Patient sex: F
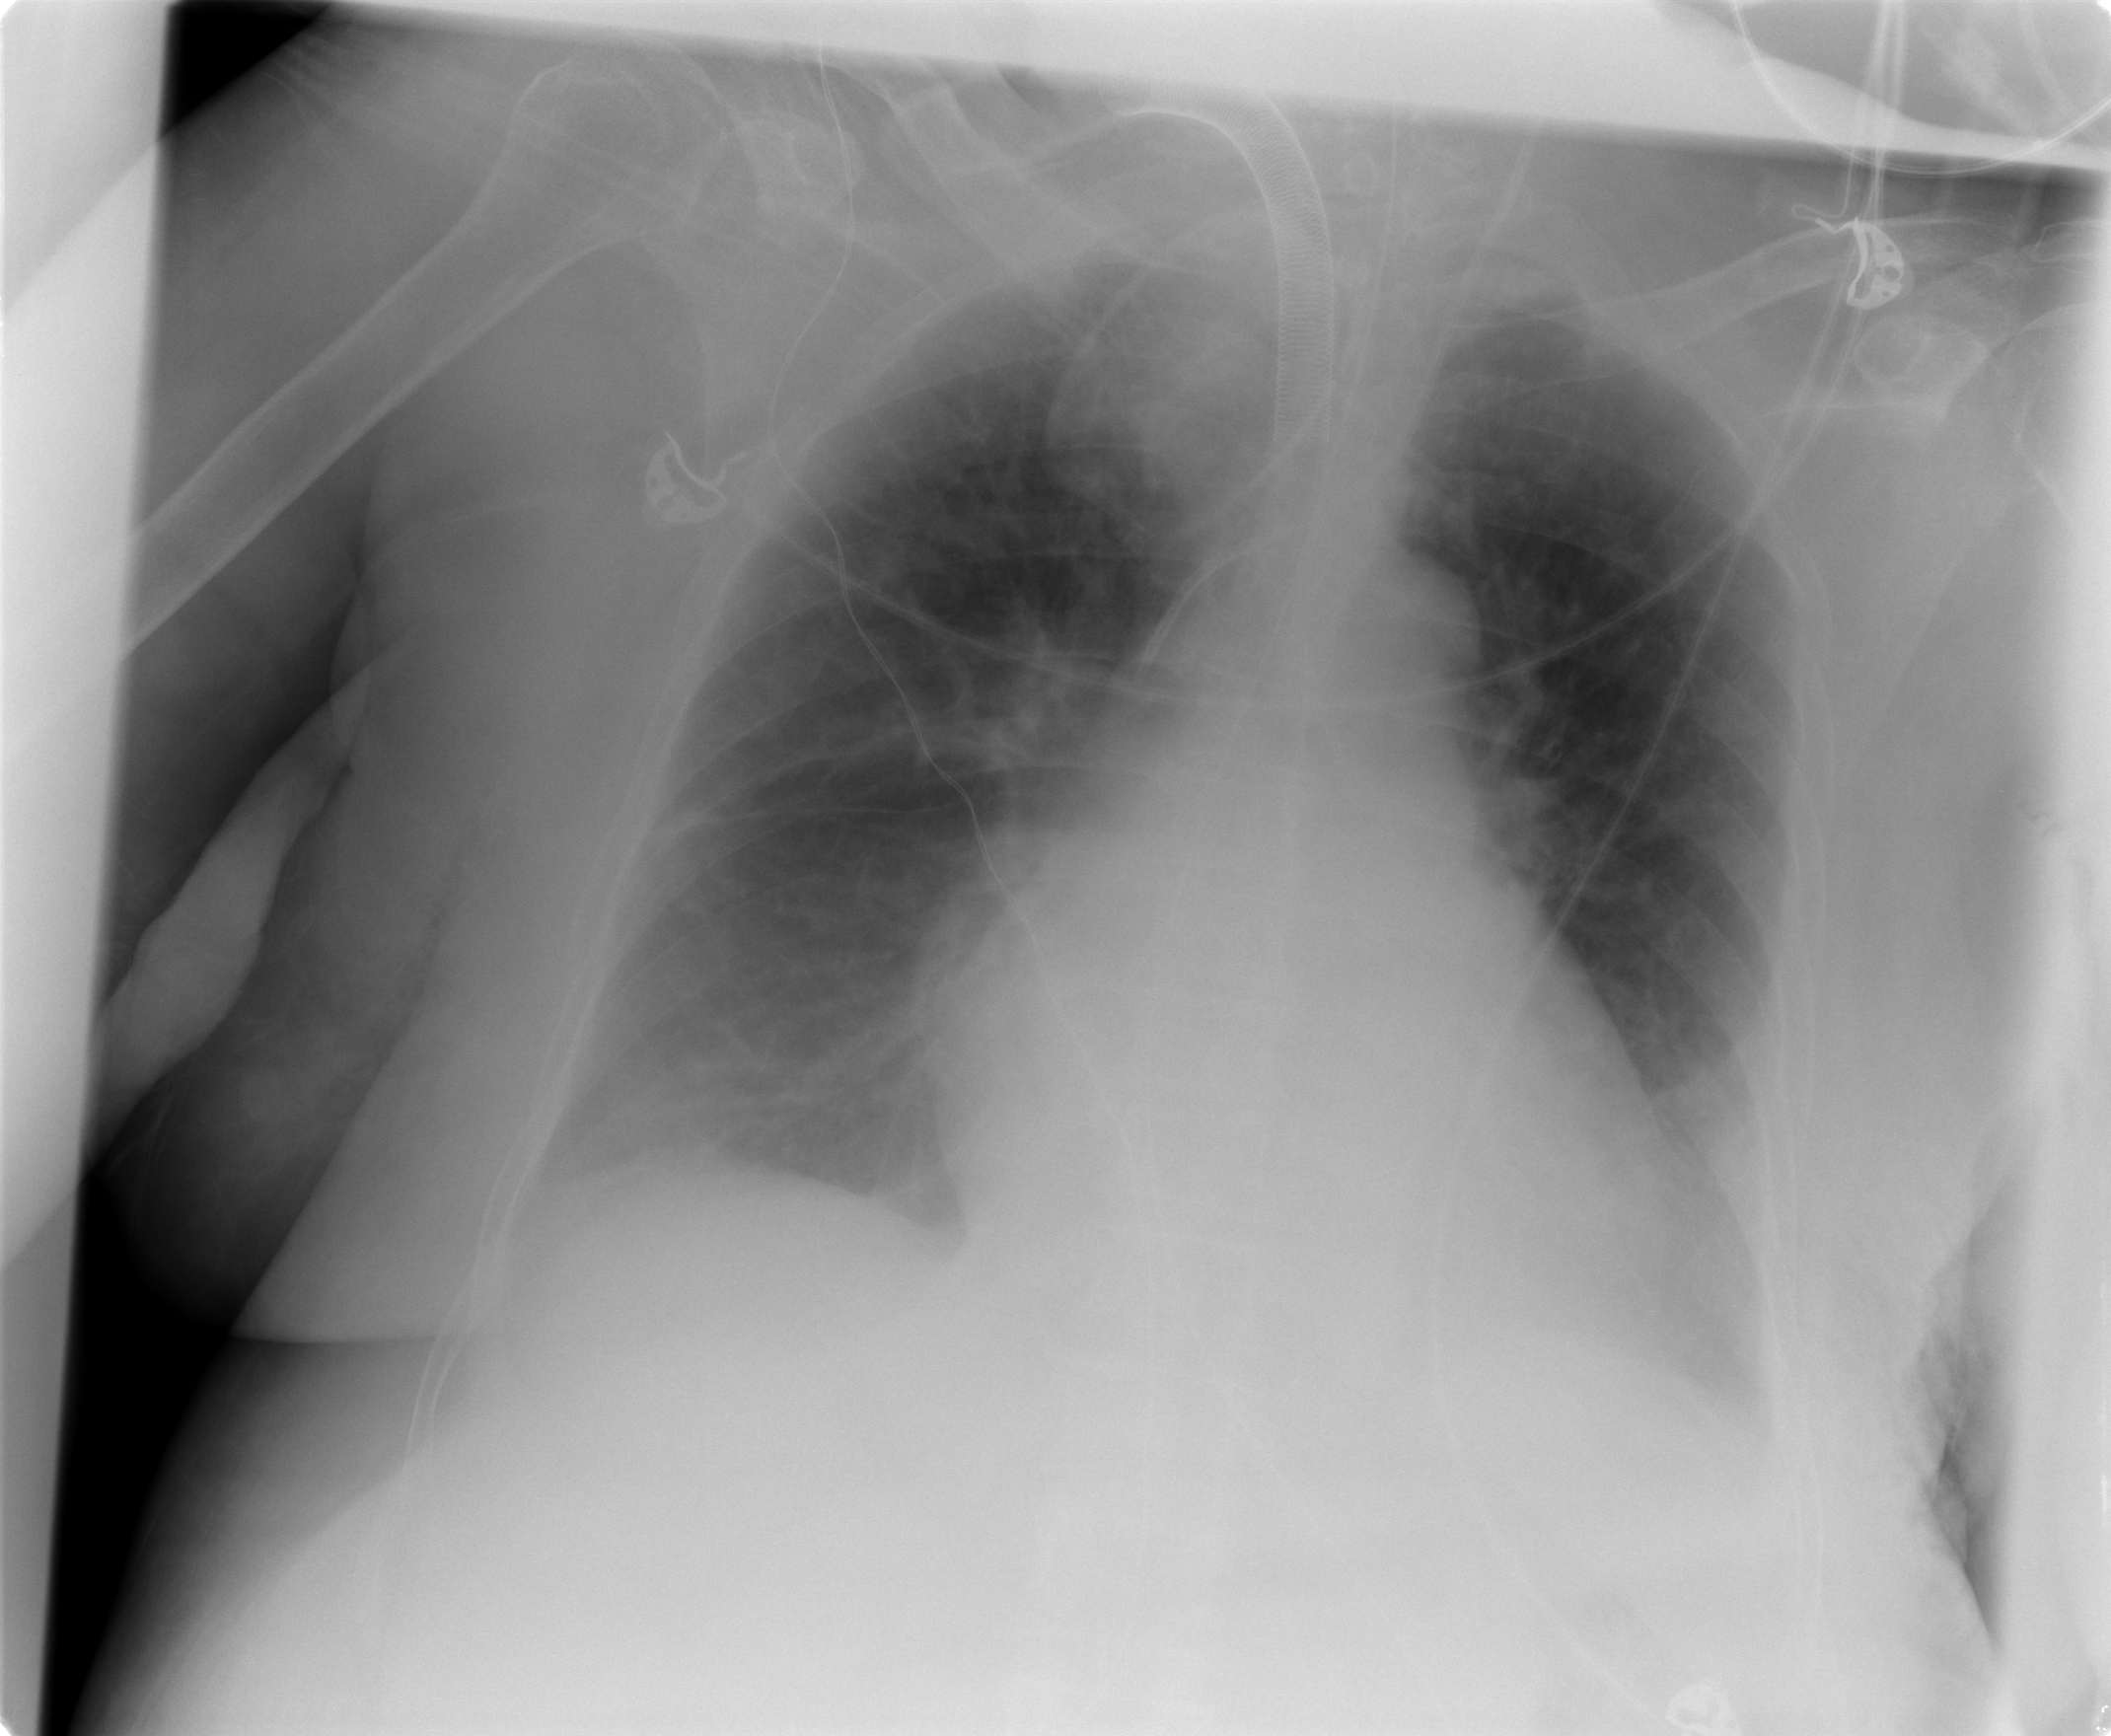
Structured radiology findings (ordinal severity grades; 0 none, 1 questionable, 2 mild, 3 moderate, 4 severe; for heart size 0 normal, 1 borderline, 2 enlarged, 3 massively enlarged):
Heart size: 2
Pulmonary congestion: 1
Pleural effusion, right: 2
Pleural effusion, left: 2
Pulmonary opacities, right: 1
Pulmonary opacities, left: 0
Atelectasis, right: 2
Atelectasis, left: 2